Interaction volume radius: 10 \u00c5
Interaction volume height: 30 \u00c5
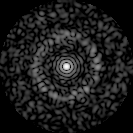
Disorder parameter: 0.849